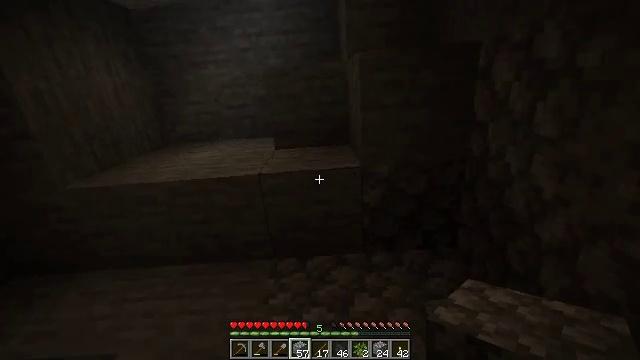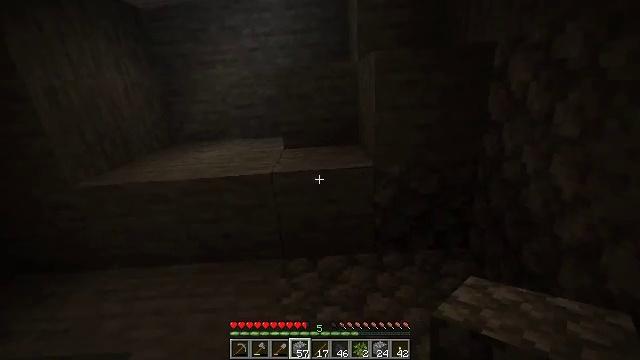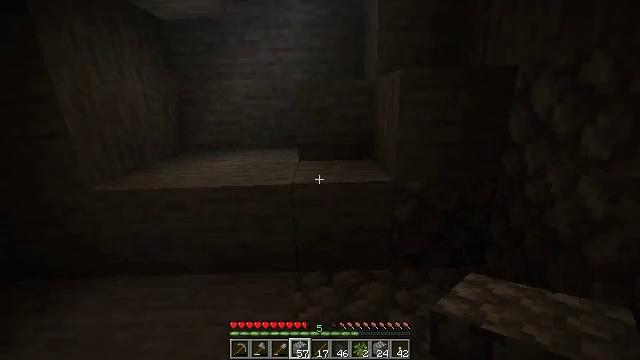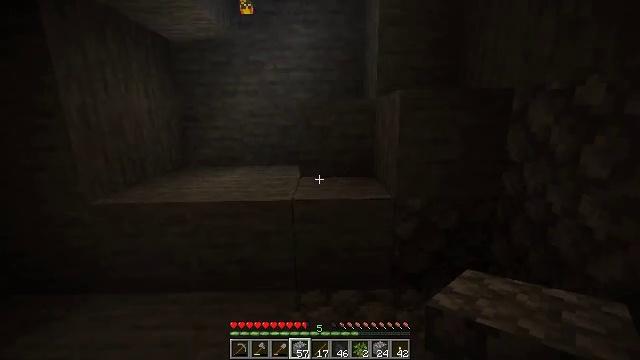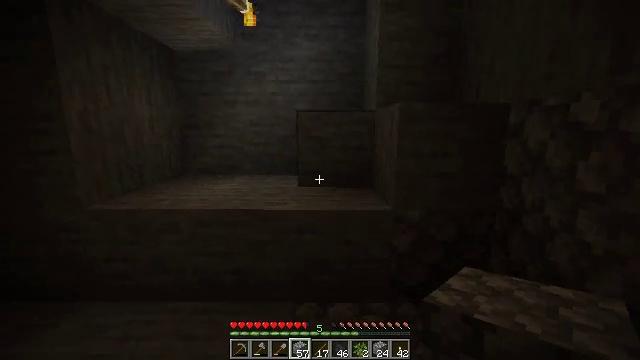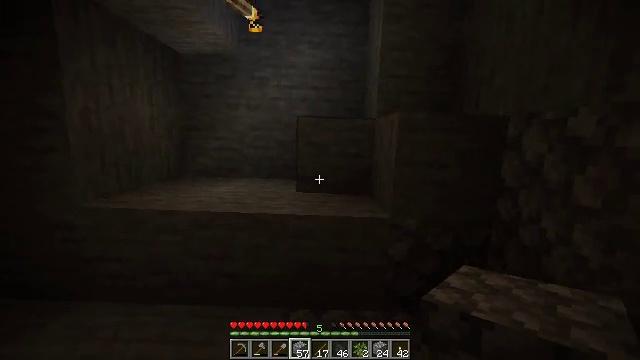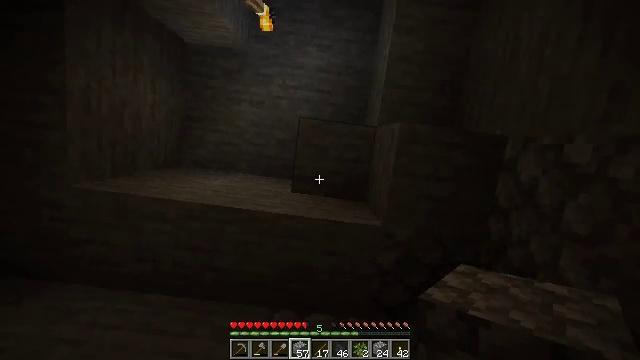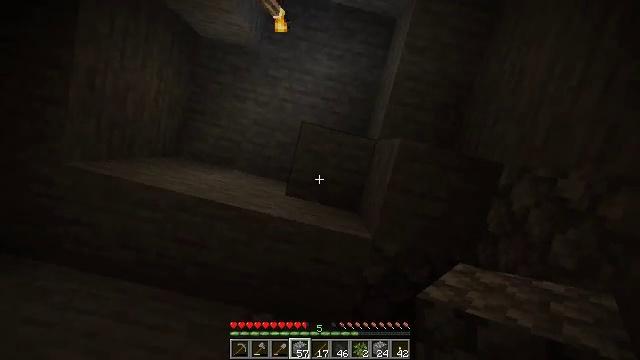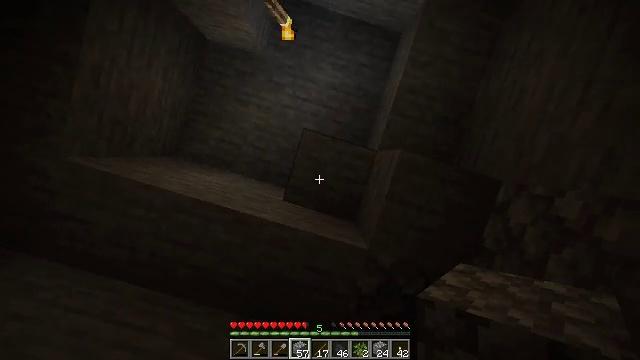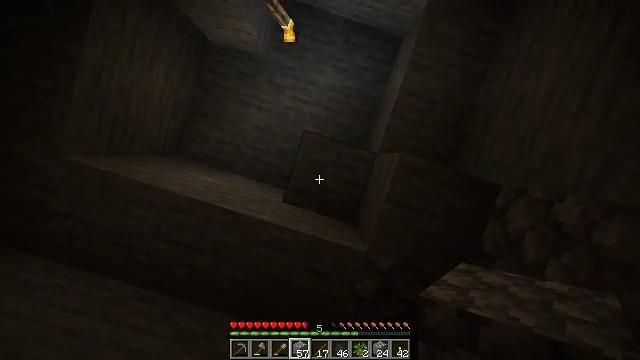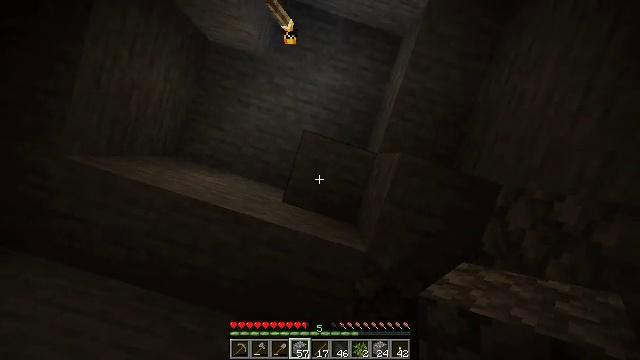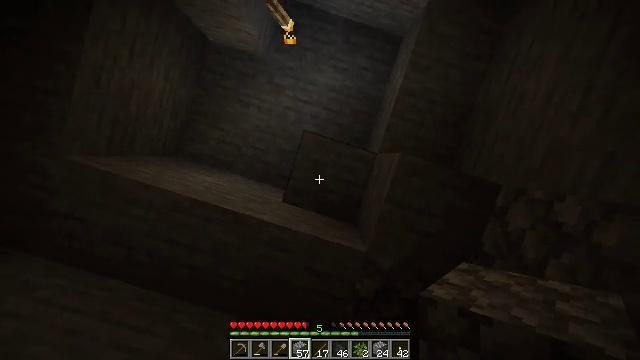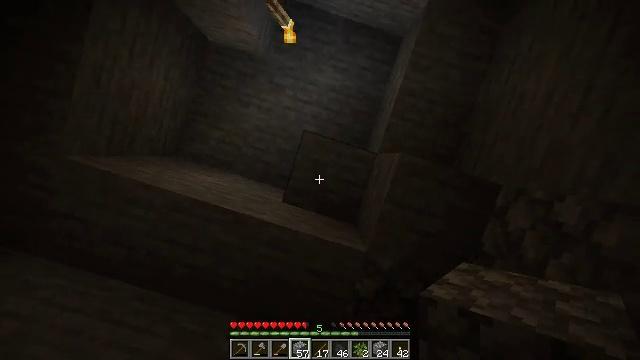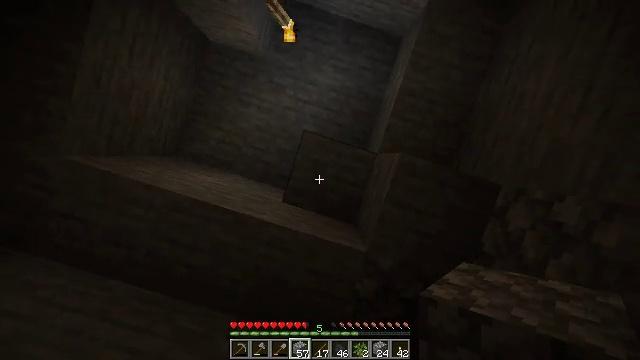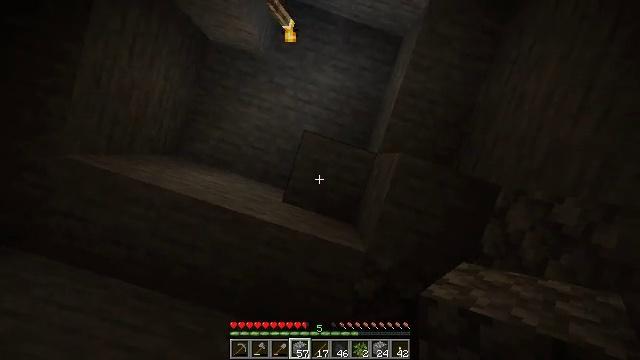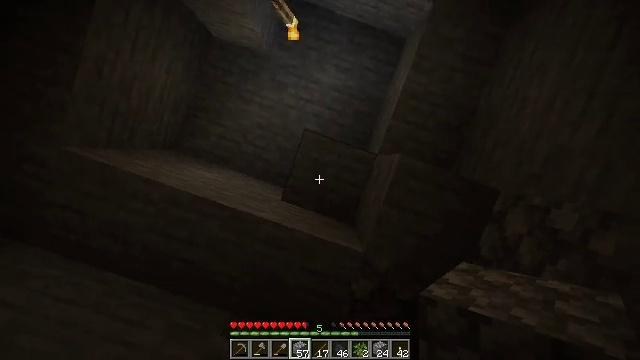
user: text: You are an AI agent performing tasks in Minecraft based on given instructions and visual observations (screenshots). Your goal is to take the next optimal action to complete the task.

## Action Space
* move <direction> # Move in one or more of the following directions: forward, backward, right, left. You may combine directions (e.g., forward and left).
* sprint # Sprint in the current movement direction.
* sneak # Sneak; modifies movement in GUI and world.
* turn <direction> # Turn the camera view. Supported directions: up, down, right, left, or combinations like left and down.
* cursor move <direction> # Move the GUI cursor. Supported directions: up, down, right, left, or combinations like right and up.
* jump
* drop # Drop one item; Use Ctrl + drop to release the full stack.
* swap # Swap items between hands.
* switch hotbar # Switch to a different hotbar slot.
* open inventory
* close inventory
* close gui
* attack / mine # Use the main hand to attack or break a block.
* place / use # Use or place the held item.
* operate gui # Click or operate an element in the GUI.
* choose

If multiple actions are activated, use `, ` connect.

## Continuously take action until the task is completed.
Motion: motion action
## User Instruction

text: Mine gravel from the ground.
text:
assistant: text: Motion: move left
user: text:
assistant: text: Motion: turn right and up
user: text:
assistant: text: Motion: turn up
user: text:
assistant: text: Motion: turn right and up
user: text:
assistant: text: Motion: turn right and up
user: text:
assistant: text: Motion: turn right
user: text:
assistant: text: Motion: turn right and up
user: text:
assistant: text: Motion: turn right and up
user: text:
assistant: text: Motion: no_op
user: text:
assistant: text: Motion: no_op
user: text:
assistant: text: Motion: no_op
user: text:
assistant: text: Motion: no_op
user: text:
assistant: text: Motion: no_op
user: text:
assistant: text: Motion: no_op
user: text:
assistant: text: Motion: turn right
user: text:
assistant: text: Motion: turn right
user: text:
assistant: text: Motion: turn right
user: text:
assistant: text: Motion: turn right and down
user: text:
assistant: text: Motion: turn right and down
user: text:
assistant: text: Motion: turn right and down
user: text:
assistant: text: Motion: turn right and down
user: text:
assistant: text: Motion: no_op
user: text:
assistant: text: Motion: no_op
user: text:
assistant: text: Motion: no_op
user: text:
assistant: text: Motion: no_op
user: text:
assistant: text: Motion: turn up
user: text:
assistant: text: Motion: turn right and up
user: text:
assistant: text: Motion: turn right and down
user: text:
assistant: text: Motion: turn right and down
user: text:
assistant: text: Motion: turn right and down